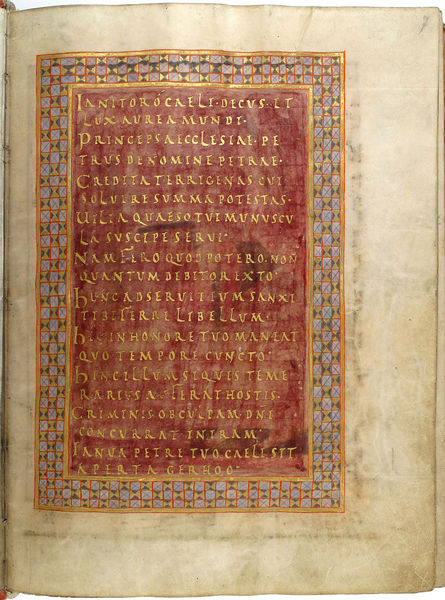
Titel: Gerocodex, Perikopenbuch
Institution: Darmstadt, Hessische Landesbibliothek
Schlagwörter: blau, gelb, grün, hintergrund, rot, muster, ornament, alt, bibel, rahmen, goldrahmen, gold, blatt, schrift, papier, italien, vergilbt, bank, ornamente, verzierung, offen, buch, seite, text, pergament, geometrisch, welt, wertvoll, purpur, latein